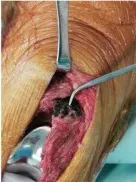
(H) Image obtained after prosthesis placement.
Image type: medical_photograph (other_medical_photograph)